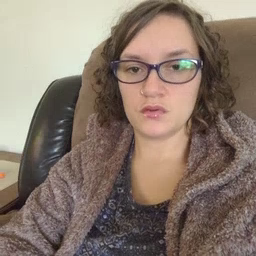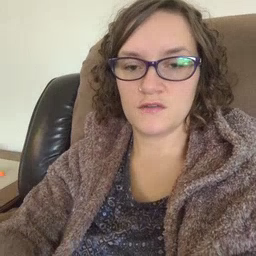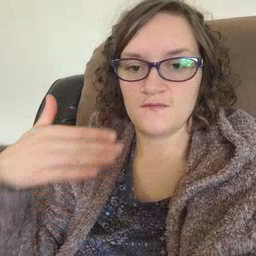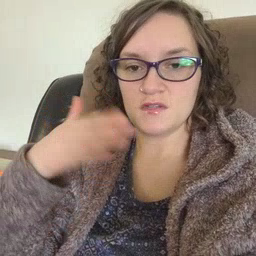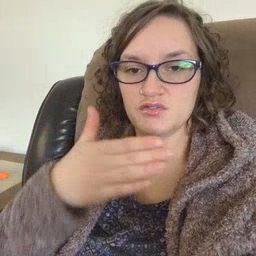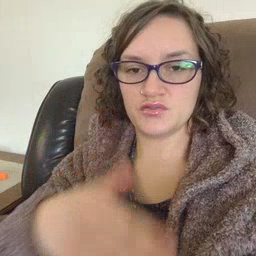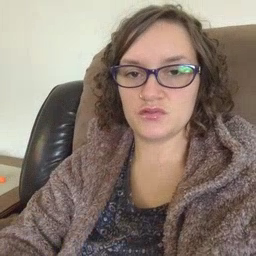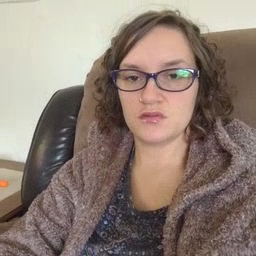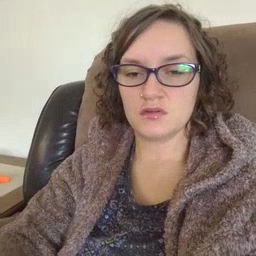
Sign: fish